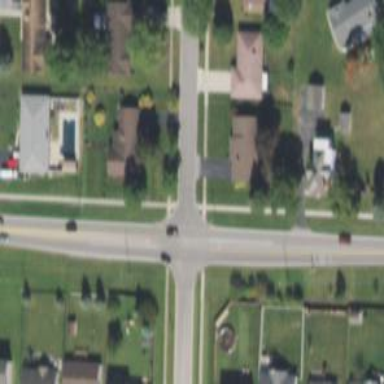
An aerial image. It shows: Asphalt footway with unmarked crossing.